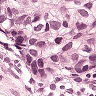
Metastatic tissue present: yes